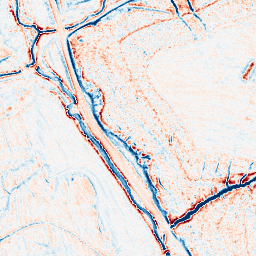
Category: edge_preserving
Decomposition family: anisotropic_diffusion
Decomposition parameters: iterations: 10
kappa: 50
gamma: 0.2
Upsampling method: sinc_blackman
Upsampling parameters: scale: 4
kernel_size: 16
Upsampling scale: 4